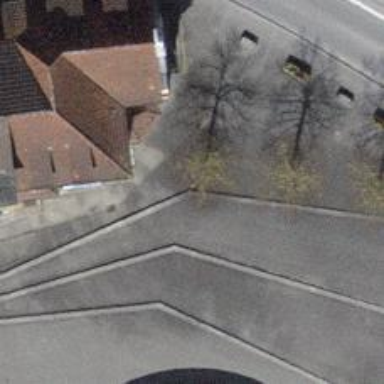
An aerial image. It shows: Raised kerb.